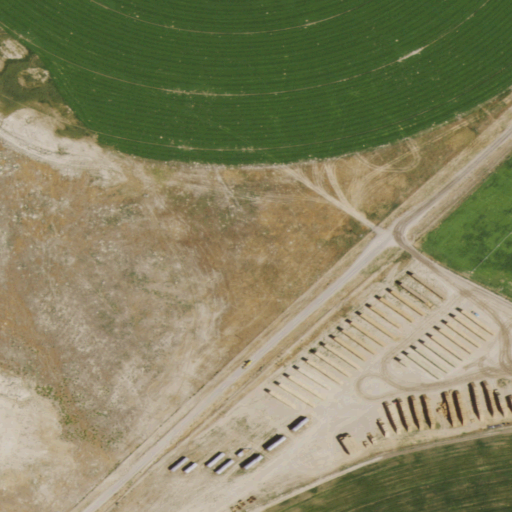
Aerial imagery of valley in Nevada named Long Canyon containing shrub, cultivated crops, woody wetlands, grassland, and herbaceous wetlands